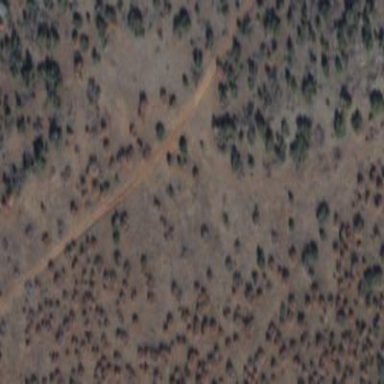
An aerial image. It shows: Patch of scrub vegetation.